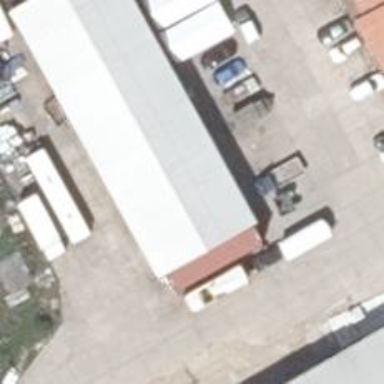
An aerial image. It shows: Car repair shop.